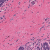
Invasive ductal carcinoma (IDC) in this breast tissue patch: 0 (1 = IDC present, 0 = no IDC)